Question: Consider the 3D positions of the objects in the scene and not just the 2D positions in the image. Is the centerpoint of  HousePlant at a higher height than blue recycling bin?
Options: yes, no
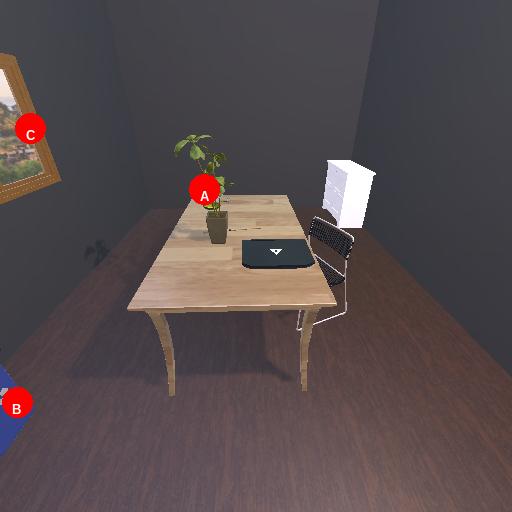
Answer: yes